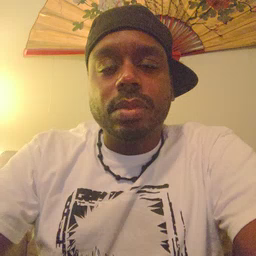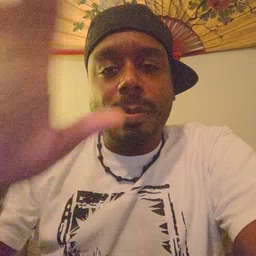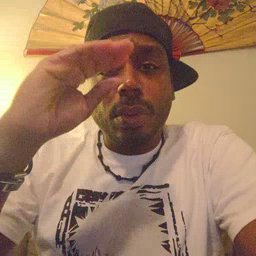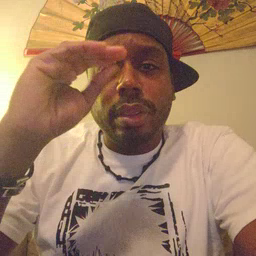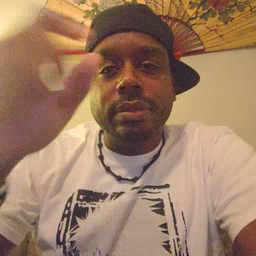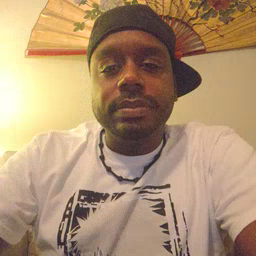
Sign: boy